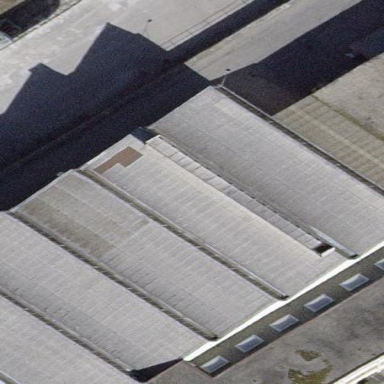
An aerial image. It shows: Beige building with skillion glass roof.